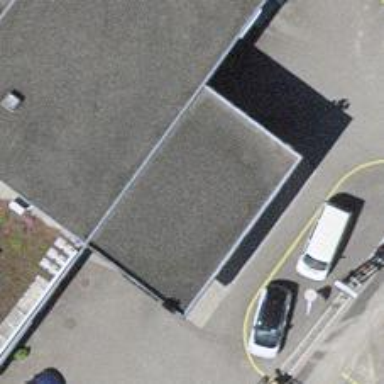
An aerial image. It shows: Fuel station.